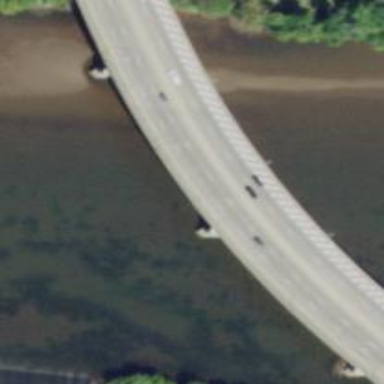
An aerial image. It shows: Urban freeway expressway bridge.